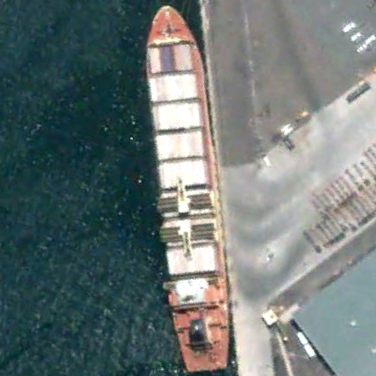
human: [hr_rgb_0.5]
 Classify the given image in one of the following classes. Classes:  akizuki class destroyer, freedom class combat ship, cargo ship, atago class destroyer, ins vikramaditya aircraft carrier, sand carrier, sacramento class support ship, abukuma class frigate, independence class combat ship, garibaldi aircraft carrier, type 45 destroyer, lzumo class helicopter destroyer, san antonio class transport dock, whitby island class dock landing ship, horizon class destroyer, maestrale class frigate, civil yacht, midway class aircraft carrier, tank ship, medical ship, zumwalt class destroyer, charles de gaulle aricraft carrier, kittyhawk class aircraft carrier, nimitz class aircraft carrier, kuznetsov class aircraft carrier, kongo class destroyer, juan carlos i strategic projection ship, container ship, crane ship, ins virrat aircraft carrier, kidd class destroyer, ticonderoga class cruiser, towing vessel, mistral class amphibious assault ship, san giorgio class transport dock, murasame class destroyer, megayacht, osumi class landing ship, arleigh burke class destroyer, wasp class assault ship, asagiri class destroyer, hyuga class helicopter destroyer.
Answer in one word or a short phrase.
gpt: Container ship